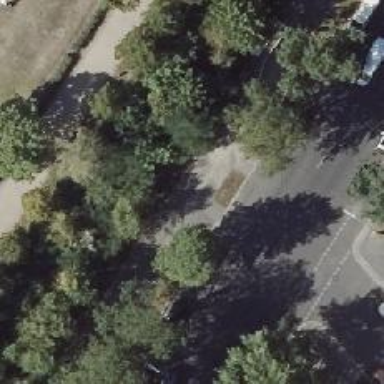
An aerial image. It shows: Asphalt sidewalk that is also designated as cycleway.